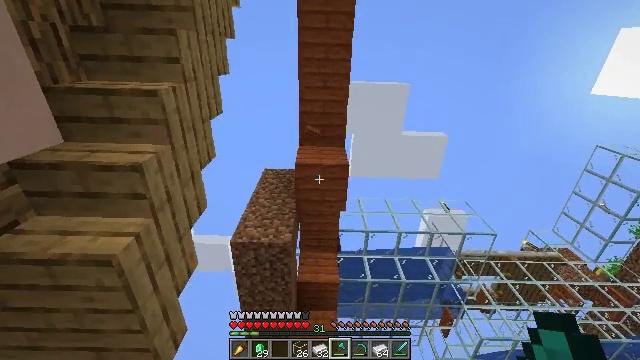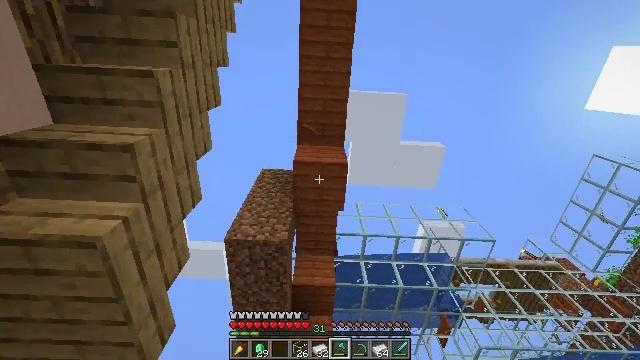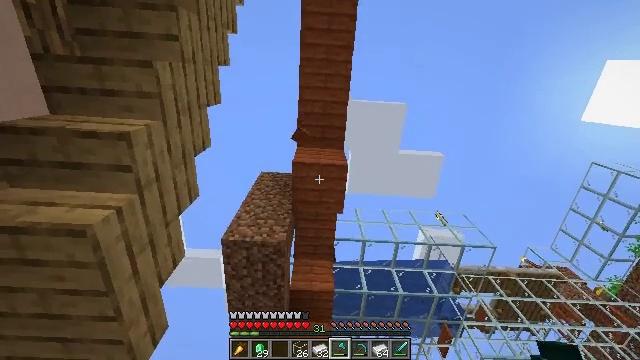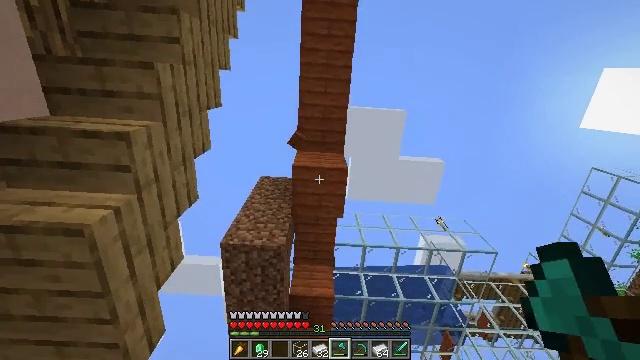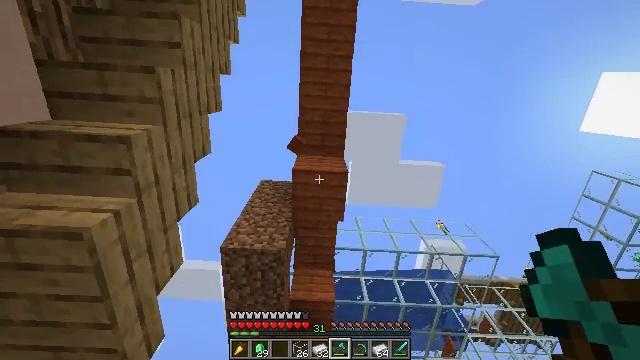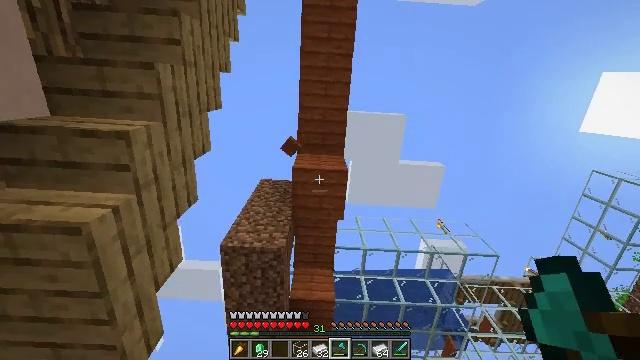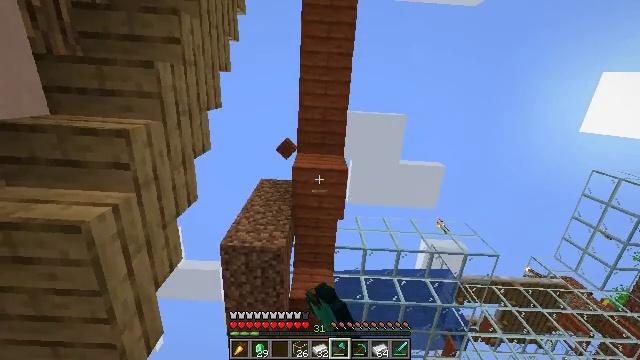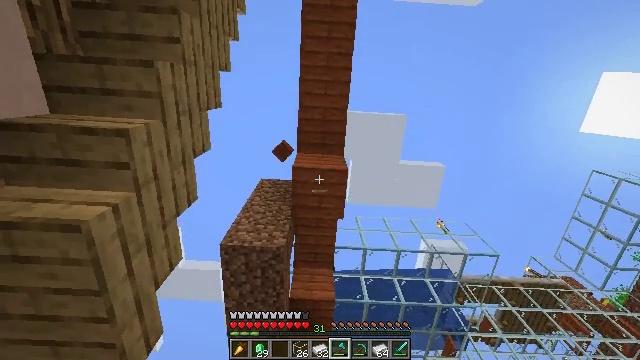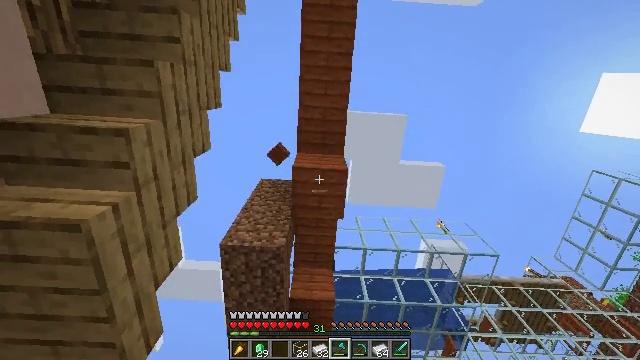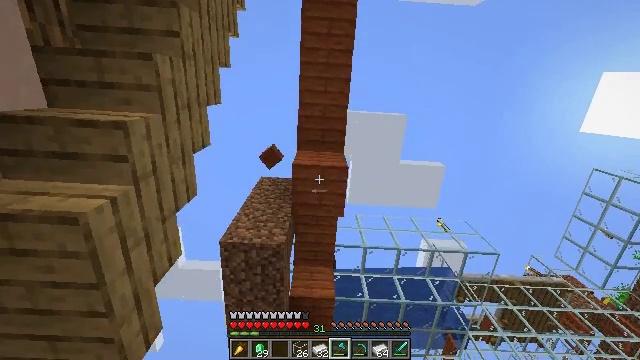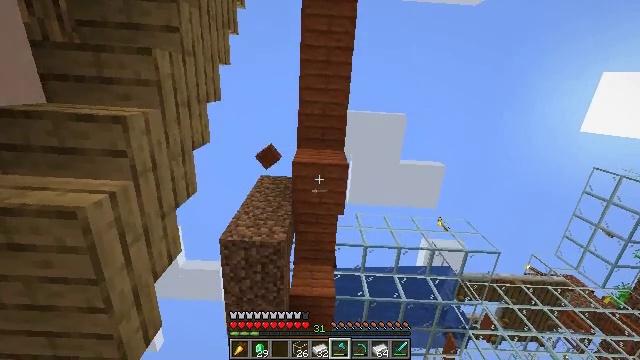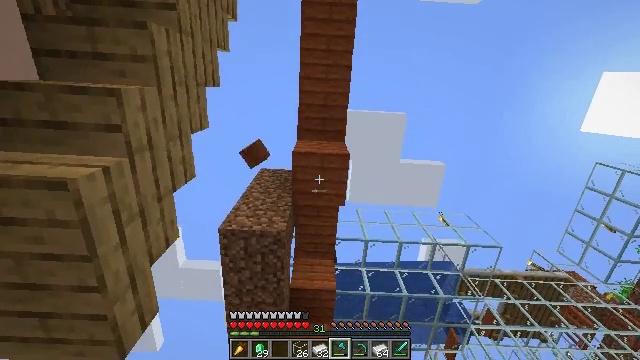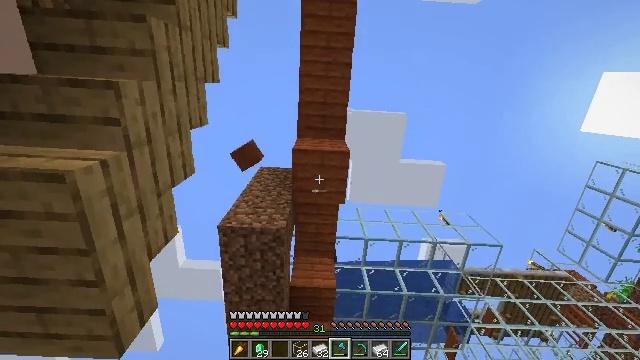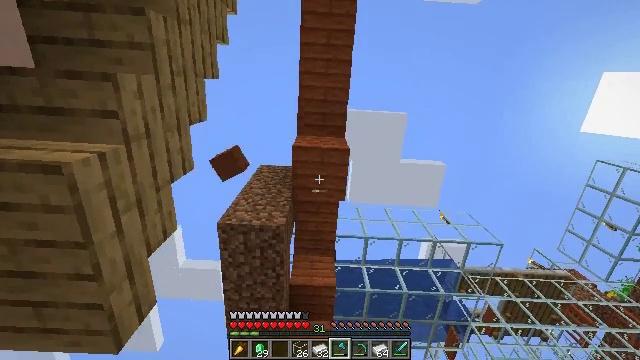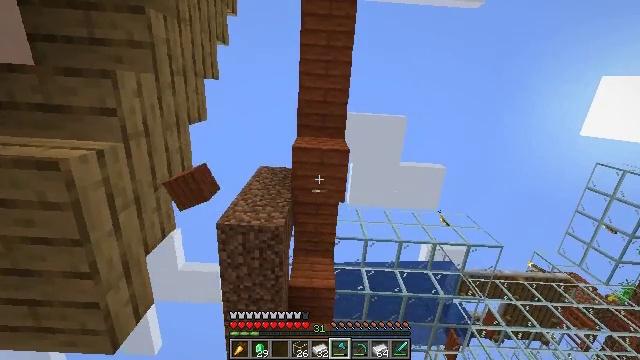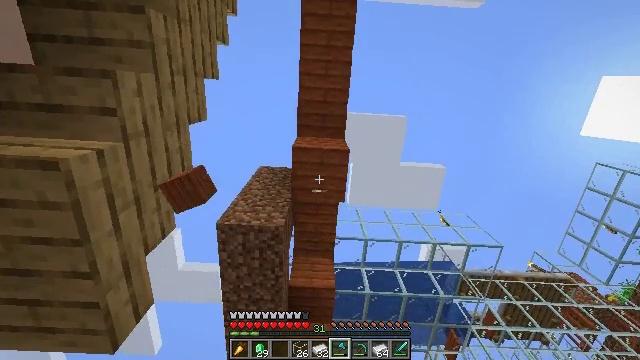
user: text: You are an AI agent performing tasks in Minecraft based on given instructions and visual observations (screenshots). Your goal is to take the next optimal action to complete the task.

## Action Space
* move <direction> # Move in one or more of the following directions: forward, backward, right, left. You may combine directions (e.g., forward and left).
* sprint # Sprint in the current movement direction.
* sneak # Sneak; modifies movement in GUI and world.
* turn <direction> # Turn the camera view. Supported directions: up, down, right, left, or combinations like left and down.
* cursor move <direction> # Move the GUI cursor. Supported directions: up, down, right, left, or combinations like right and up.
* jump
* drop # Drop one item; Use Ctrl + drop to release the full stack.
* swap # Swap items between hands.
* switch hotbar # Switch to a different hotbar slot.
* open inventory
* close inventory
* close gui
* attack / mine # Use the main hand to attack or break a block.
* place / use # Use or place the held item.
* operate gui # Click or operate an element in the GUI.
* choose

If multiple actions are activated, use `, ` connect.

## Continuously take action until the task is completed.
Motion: motion action
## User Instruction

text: Break the existing acacia planks.
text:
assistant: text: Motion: turn right and up
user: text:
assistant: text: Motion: turn up
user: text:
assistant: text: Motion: turn up
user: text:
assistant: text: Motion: no_op
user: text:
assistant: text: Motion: attack / mine
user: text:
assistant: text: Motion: attack / mine
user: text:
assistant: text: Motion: attack / mine
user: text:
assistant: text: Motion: attack / mine
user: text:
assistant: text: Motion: move forward, attack / mine
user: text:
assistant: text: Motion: move forward, attack / mine
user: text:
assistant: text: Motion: attack / mine
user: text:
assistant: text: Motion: attack / mine
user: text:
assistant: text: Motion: attack / mine
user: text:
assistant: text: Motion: attack / mine
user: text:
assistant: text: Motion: attack / mine
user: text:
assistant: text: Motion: attack / mine
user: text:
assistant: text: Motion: attack / mine
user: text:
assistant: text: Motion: attack / mine
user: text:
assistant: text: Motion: attack / mine
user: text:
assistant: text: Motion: turn up, attack / mine
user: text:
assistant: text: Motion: attack / mine
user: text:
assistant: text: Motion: move forward, attack / mine
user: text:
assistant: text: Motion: move forward, attack / mine
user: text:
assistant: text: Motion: move forward, turn up, attack / mine
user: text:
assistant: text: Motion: move forward, turn up, attack / mine
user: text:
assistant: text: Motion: move forward, turn up, attack / mine
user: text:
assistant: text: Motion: turn up, attack / mine
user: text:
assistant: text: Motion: turn up, attack / mine
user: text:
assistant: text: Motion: turn up, attack / mine
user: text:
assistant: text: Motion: attack / mine